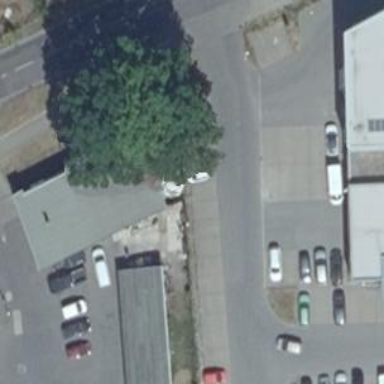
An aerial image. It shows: Fast food establishment.